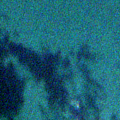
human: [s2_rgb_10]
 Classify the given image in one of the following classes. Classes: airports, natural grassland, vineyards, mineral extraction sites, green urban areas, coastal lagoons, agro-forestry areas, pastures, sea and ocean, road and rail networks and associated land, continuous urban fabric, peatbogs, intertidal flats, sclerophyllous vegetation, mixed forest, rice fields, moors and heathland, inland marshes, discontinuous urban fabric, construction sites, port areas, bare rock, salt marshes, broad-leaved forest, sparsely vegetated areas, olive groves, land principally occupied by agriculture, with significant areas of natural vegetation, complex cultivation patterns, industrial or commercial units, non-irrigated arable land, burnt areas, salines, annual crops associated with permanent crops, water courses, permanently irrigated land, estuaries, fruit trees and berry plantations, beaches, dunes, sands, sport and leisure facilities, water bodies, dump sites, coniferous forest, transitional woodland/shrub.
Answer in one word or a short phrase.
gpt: sea and ocean